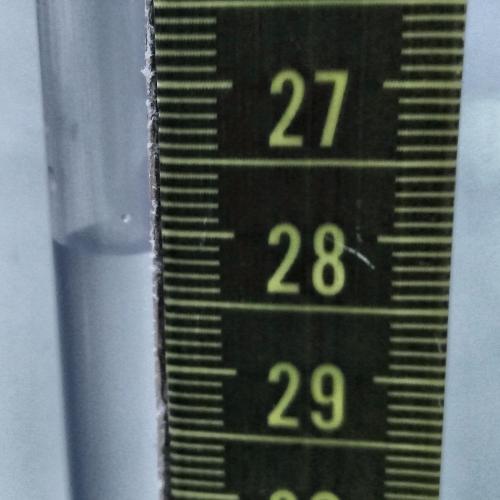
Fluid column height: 28.2 cm